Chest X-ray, PA view. Patient: 56 years old, sex M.
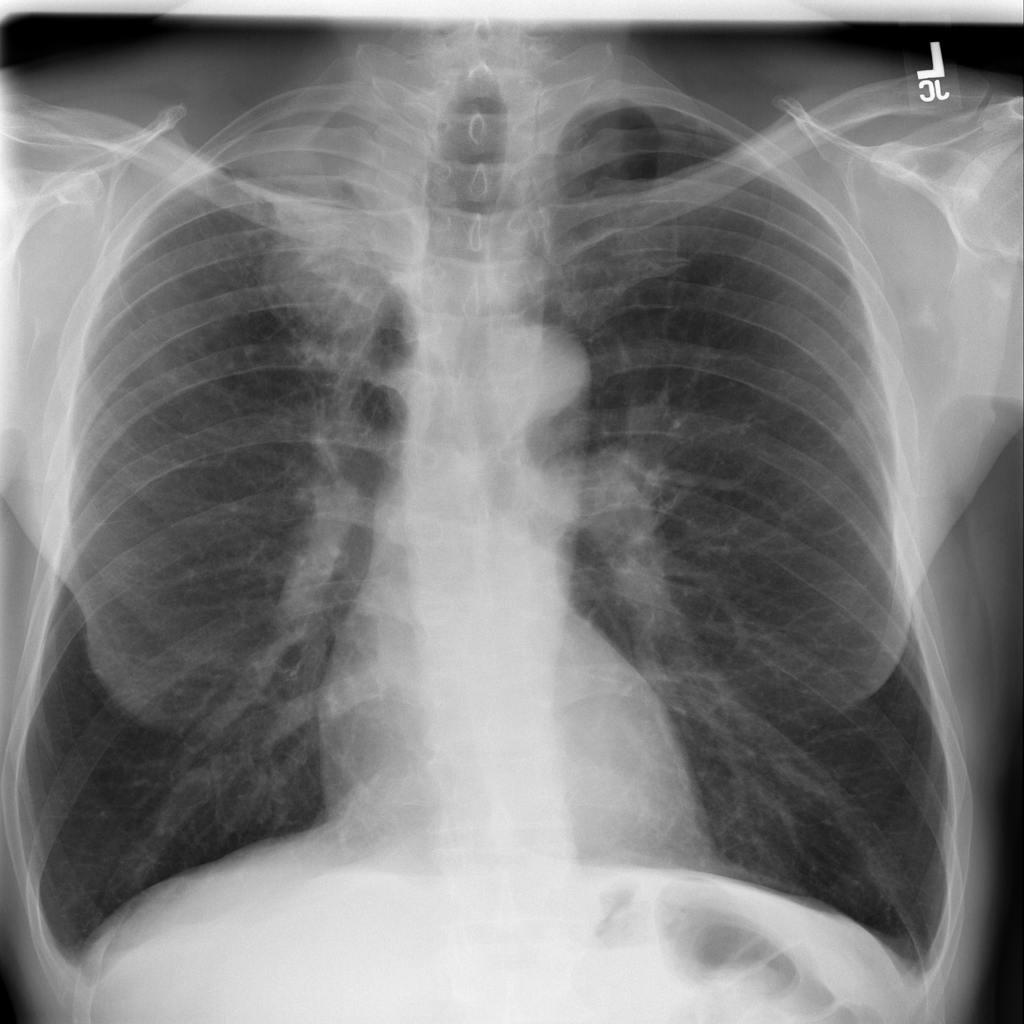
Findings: Consolidation, Emphysema, Mass